Question: I've been given instructions to create a mysql database that uses latin1_bin for the collation (I'm using php admin). That worked fine but when I tried to import a data file, the tutorial I'm following also said to set the character set to latin1_bin. However in php myadmin (that's installed with MAMP) there is no option for latin1 when importing a file. These are the options  Which one should I choose for a latin1_bin database?
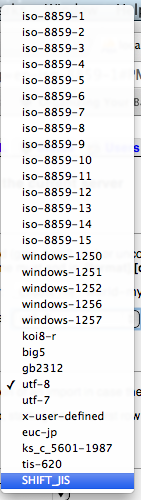
Answer: It's what 'ISO 8859-1' represents in your list